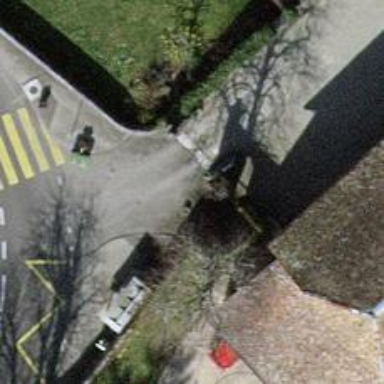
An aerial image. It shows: Gate.